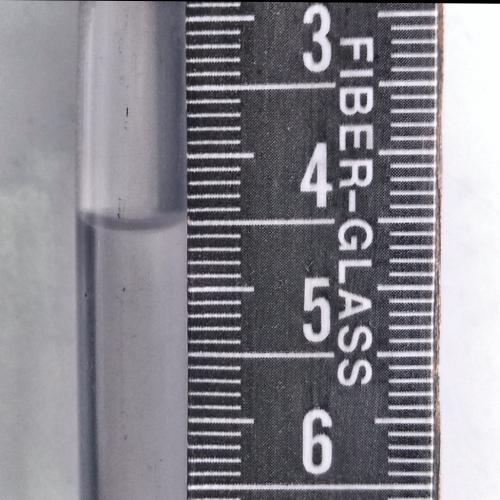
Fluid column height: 4.5 cm